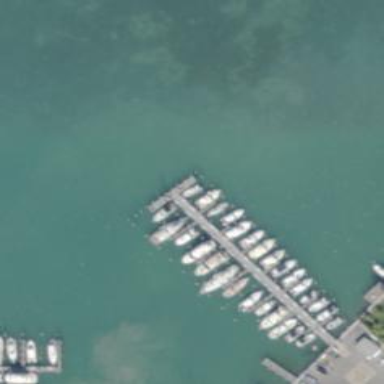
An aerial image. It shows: Man-made pier.